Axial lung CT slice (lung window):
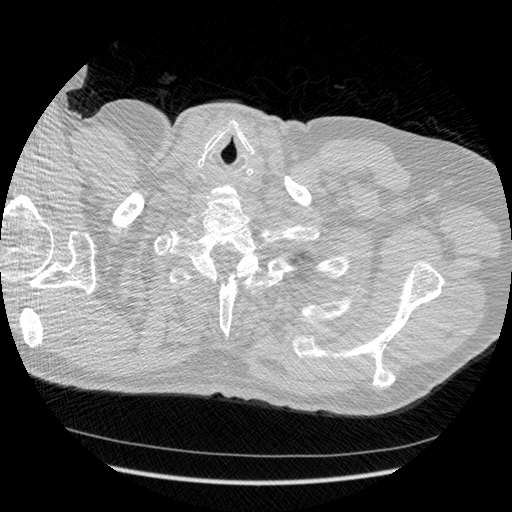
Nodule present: no